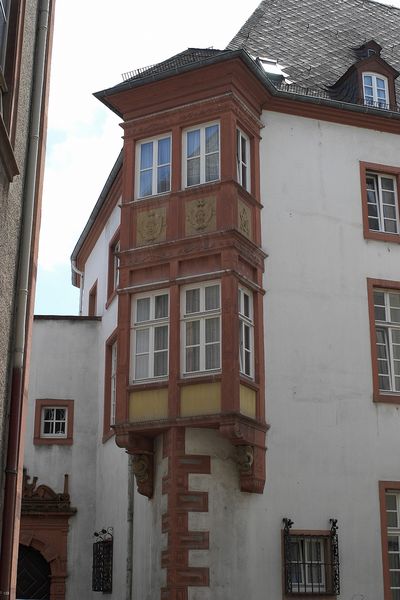
Titel: Knebelscher Hof in Mainz
Künstler: Domherr Dietrich von Ehrenberg
Standort: Mainz (EU - D - RP)
Schlagwörter: himmel, weiß, wolken, braun, fenster, tür, dach, haus, rot, wand, architektur, rahmen, stein, gitter, renaissance, deutschland, balkon, ecke, fassade, ziegel, hof, foto, erker, stütze, hauswand, gauben, portal, sandstein, schiefer, fachwerk, gaube, schindeln, zahnung, schieferdach, vergitterte fenster